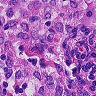
Metastatic tissue present: no